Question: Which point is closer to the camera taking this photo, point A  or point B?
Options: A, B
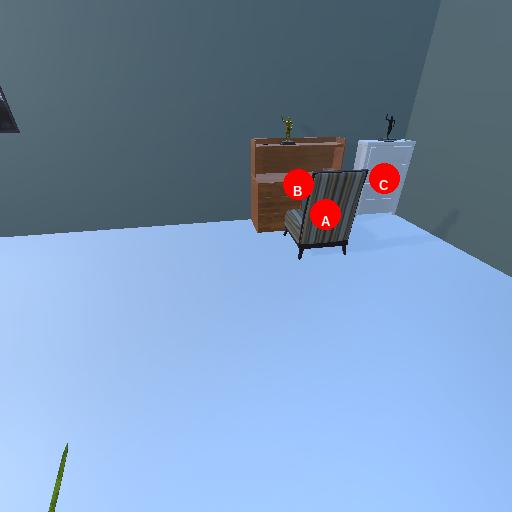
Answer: A